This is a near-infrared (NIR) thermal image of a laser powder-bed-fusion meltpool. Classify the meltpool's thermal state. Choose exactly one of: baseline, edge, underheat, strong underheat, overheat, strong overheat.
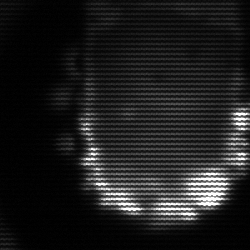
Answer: baseline